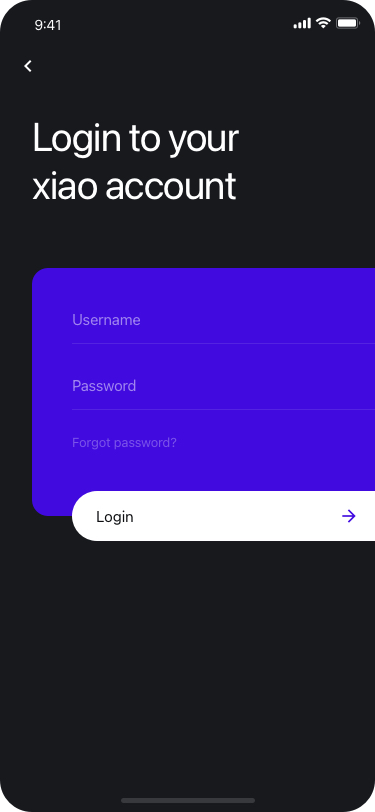
Text in this UI design:
Login to your
xiao account
Forgot password?
Username
Password
Login